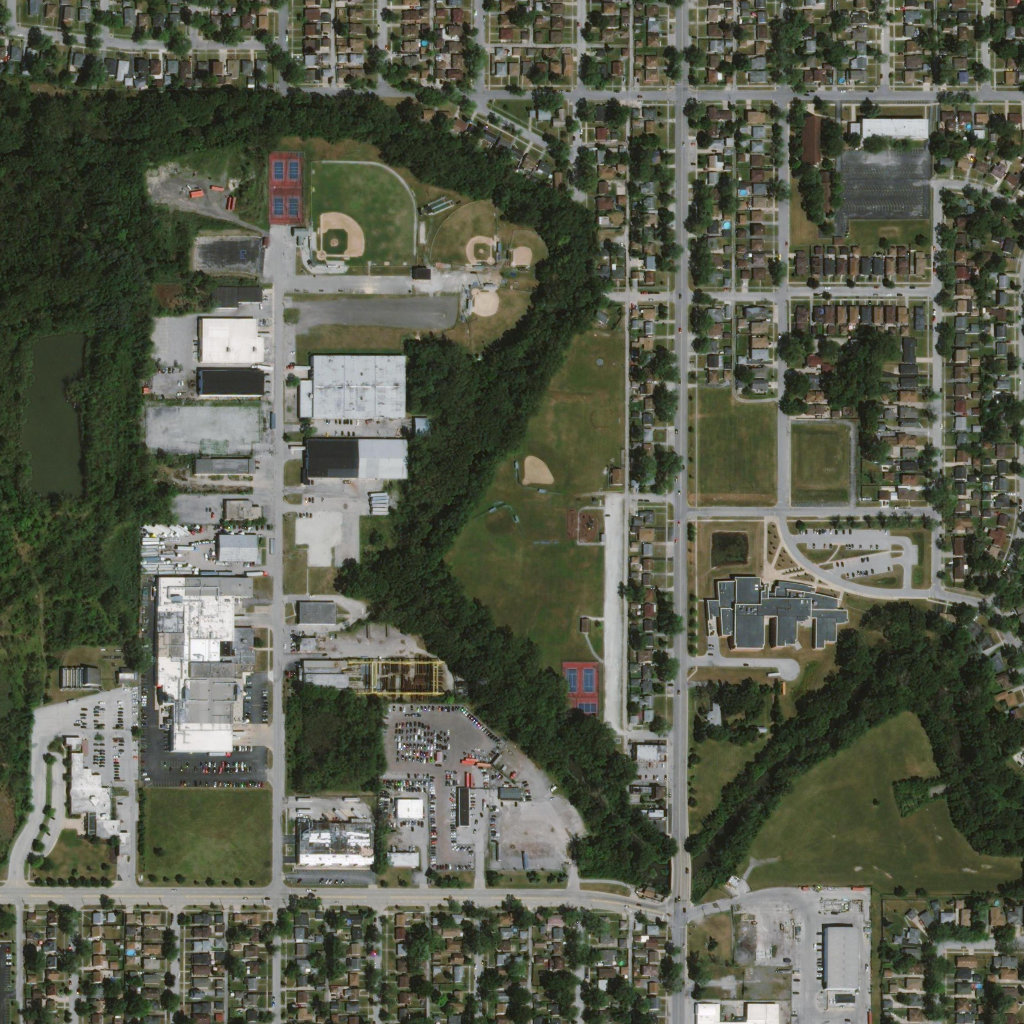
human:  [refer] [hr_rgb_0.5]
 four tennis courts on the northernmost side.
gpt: <box>[[26, 14, 29, 22, 0]]</box>